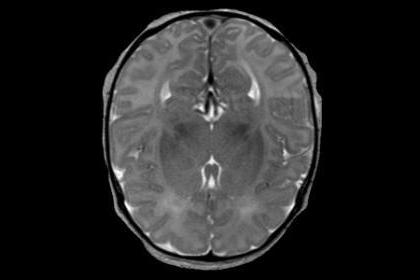
Label: notumor